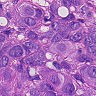
Metastatic tissue present: yes